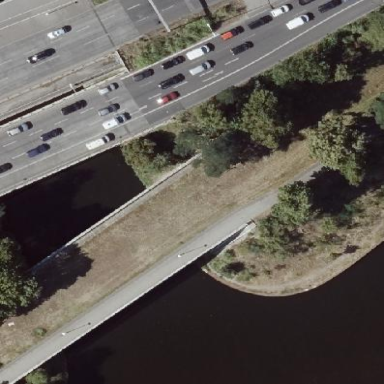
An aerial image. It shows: Arch bridge that is man-made.